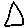
Label: triangle